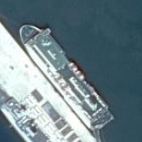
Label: civil